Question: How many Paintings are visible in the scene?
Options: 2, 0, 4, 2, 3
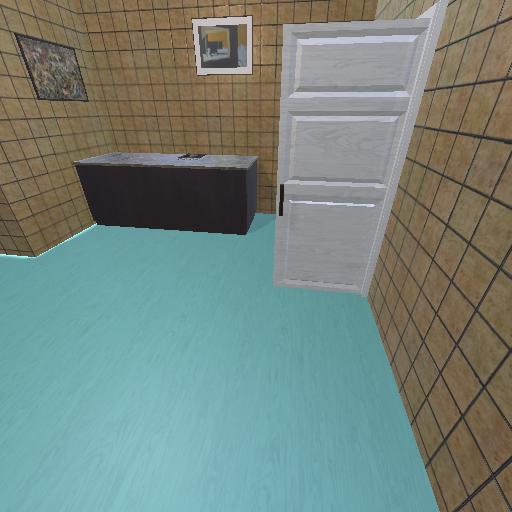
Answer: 2